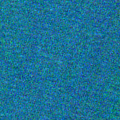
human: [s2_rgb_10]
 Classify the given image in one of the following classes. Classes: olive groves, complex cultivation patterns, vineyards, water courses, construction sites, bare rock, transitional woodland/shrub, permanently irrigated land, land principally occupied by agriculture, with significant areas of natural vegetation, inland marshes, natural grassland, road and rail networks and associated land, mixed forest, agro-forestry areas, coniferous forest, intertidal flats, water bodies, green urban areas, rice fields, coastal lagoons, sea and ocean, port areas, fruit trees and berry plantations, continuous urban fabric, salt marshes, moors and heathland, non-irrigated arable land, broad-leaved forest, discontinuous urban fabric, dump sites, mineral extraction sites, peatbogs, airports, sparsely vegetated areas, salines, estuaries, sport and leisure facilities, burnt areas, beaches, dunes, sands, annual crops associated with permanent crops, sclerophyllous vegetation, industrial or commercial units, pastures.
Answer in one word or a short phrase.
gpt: sea and ocean